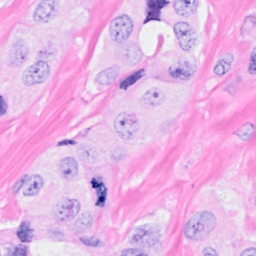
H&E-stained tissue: Breast